The trace is the raw vibration amplitude of a rotating bearing as a function of time. Classify the bearing condition as one of: normal, inner_race, outer_race, ball.
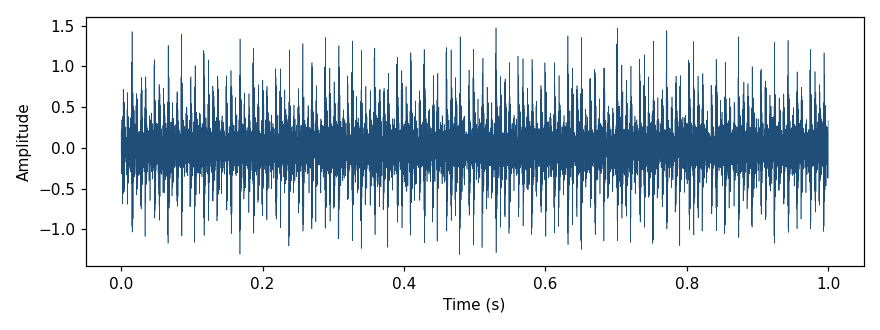
Answer: inner_race